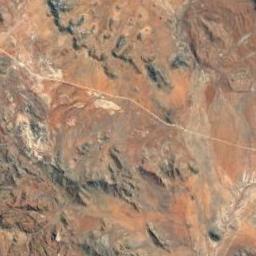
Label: mountain